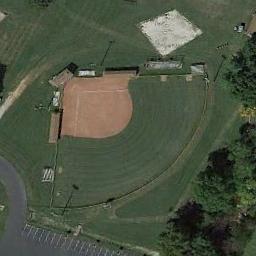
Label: baseball_diamond